Question: I want to create a windows form that will show forms inside a form like in the Image. Is the controls in the image are actually buttons or it is a 'Tab Control'? Everytime I clicked on every button, more forms are stacking. Please help...
Thank you in advance..

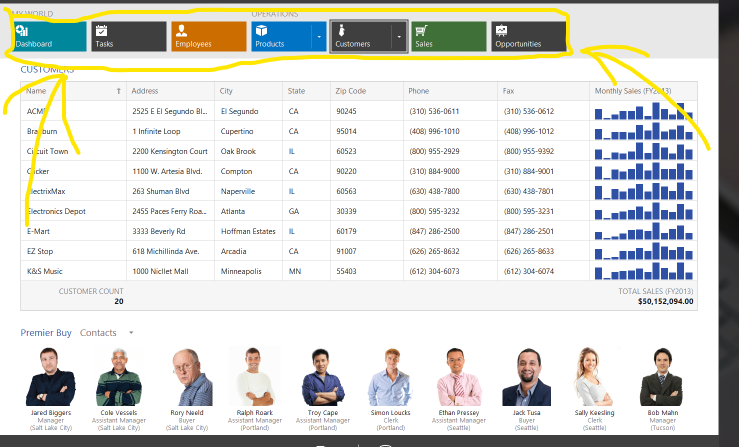
Answer: Way too much to post actual code, but the idea is as such:
1. Create your buttons with a Flat appearance, and put them into a FlowLayoutPanel. Style the Buttons to get your flat look-n-feel. Alternatively, you can use a regular Panel and dock the buttons Left.
2. Create your forms that will act as "tab pages", and set the TopLevel property to False, BorderStyle to None, and DockStyle to Fill, for each one. NOTE: The VS IDE does not expose the TopLevel property in the Properties page (don't confuse it with the TopMost property that is exposed), so you have to set TopLevel in code when instantiating the Form.
3. Now you have two options: Load all your forms in to Panel, that represents the "content area" and set the .Visible property false for each one except the one you want to show. Or, you can add and remove new instances of the form to the Panel if reloading the form isn't particularly cumbersome, each time one of your menu Buttons are clicked.
Note that yours in an extremely 'broad' question, and could be subject to closure.